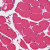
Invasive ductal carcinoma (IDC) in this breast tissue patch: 0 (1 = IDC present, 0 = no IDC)